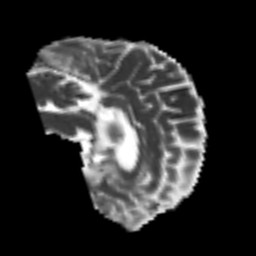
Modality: MD
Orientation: sagittal
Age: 47
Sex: male
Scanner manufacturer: siemens
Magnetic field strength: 3 T
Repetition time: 4.999 s
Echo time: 0.07946 s